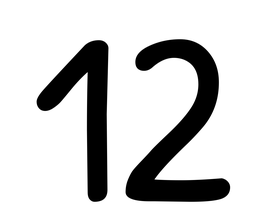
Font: PatrickHand-Regular